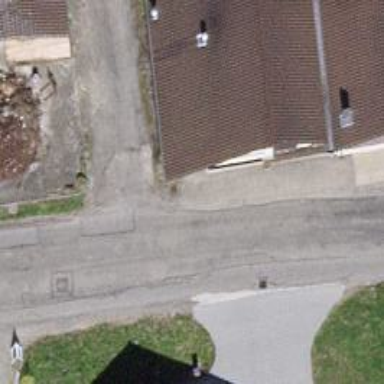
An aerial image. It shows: Tertiary road.